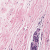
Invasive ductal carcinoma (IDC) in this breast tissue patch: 0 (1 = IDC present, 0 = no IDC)